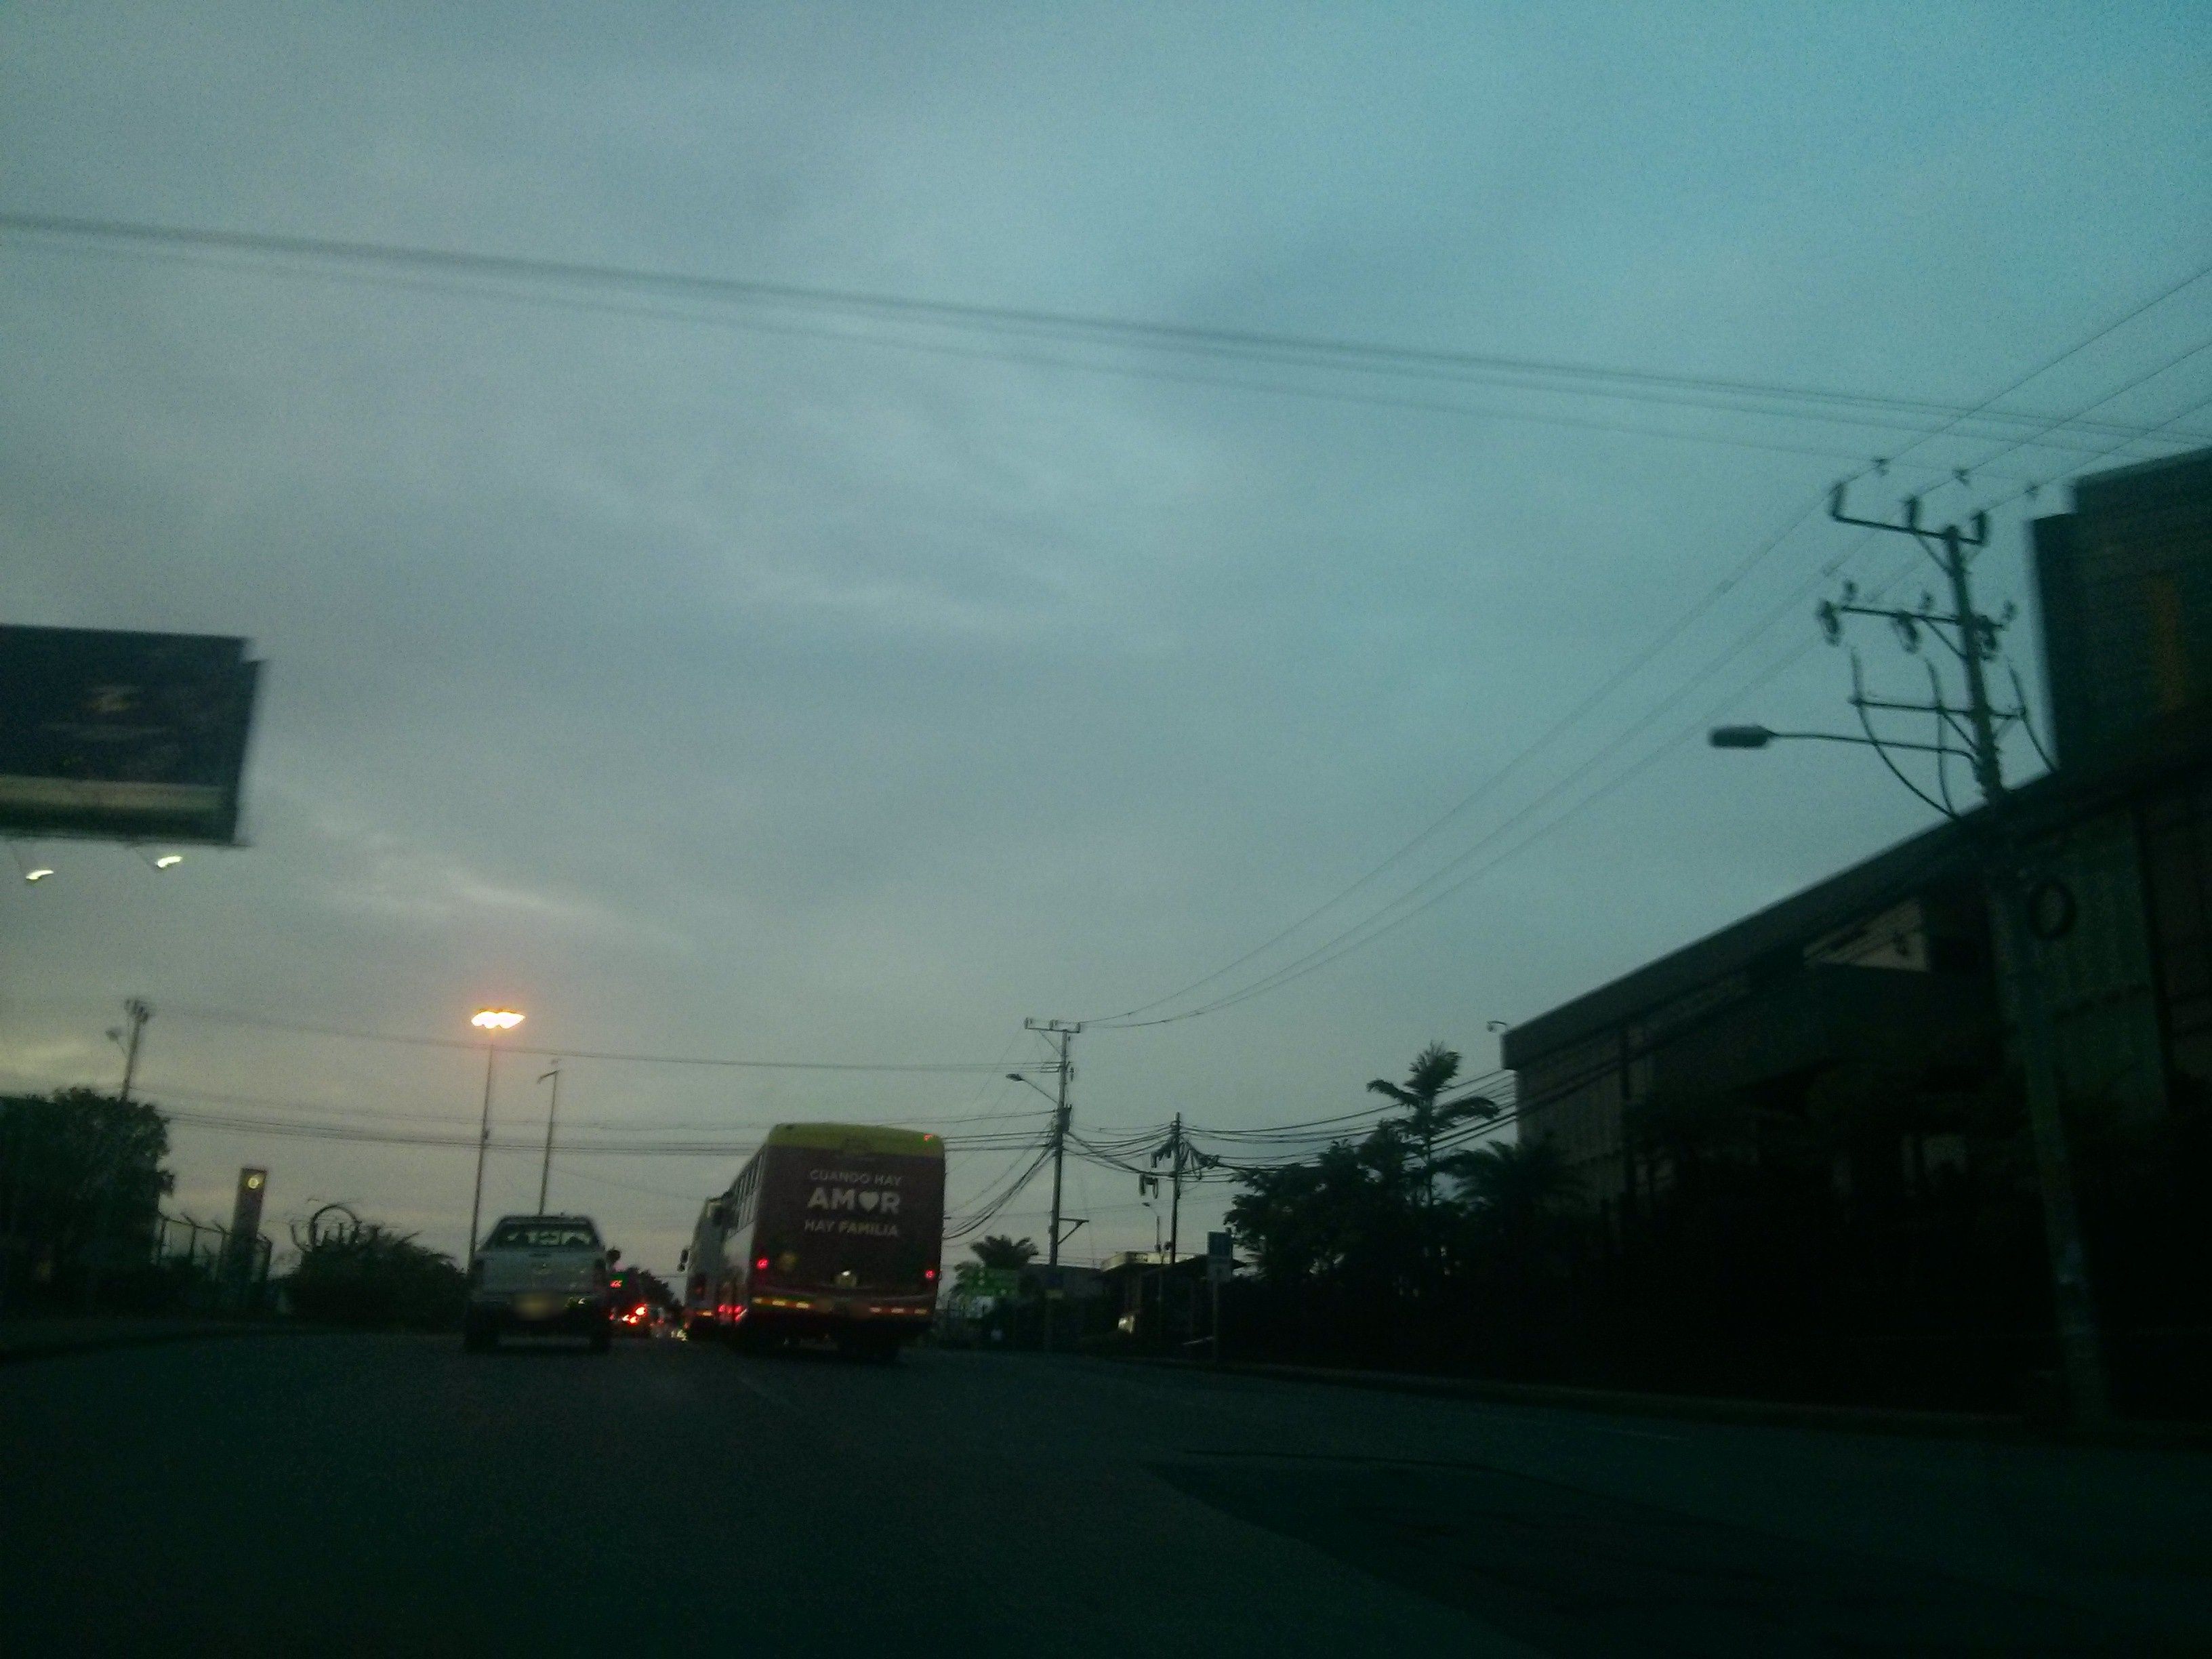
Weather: snowy
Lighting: dusk/dawn
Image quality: good
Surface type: driving surface
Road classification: residential
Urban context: urban centre
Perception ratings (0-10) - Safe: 0.34, Lively: 4.16, Beautiful: 2.57, Boring: 2.15, Depressing: 4.63, Wealthy: 1.76